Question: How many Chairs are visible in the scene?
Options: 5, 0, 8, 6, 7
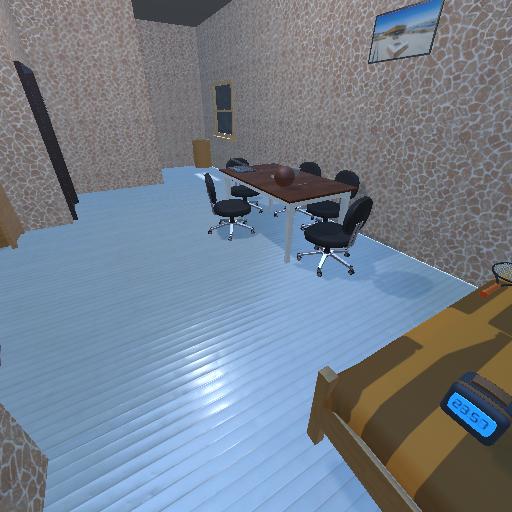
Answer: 5